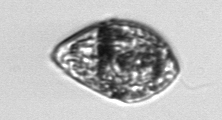
Label: Gyrodinium